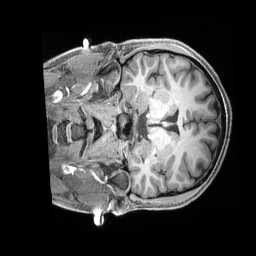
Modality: T1w
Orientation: coronal
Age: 21
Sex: male
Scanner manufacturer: siemens
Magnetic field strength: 3 T
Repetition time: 2.4 s
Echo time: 0.00228 s